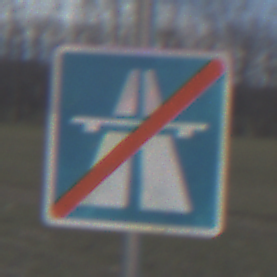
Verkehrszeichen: EndeAutbahn
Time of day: SunriseSunset
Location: Outdoor (Nature)
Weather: PartlyCloudy
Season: NotSpecified
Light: Natural